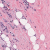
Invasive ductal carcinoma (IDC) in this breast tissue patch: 1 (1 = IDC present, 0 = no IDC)